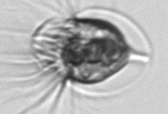
Label: Tintinnina